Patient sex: F
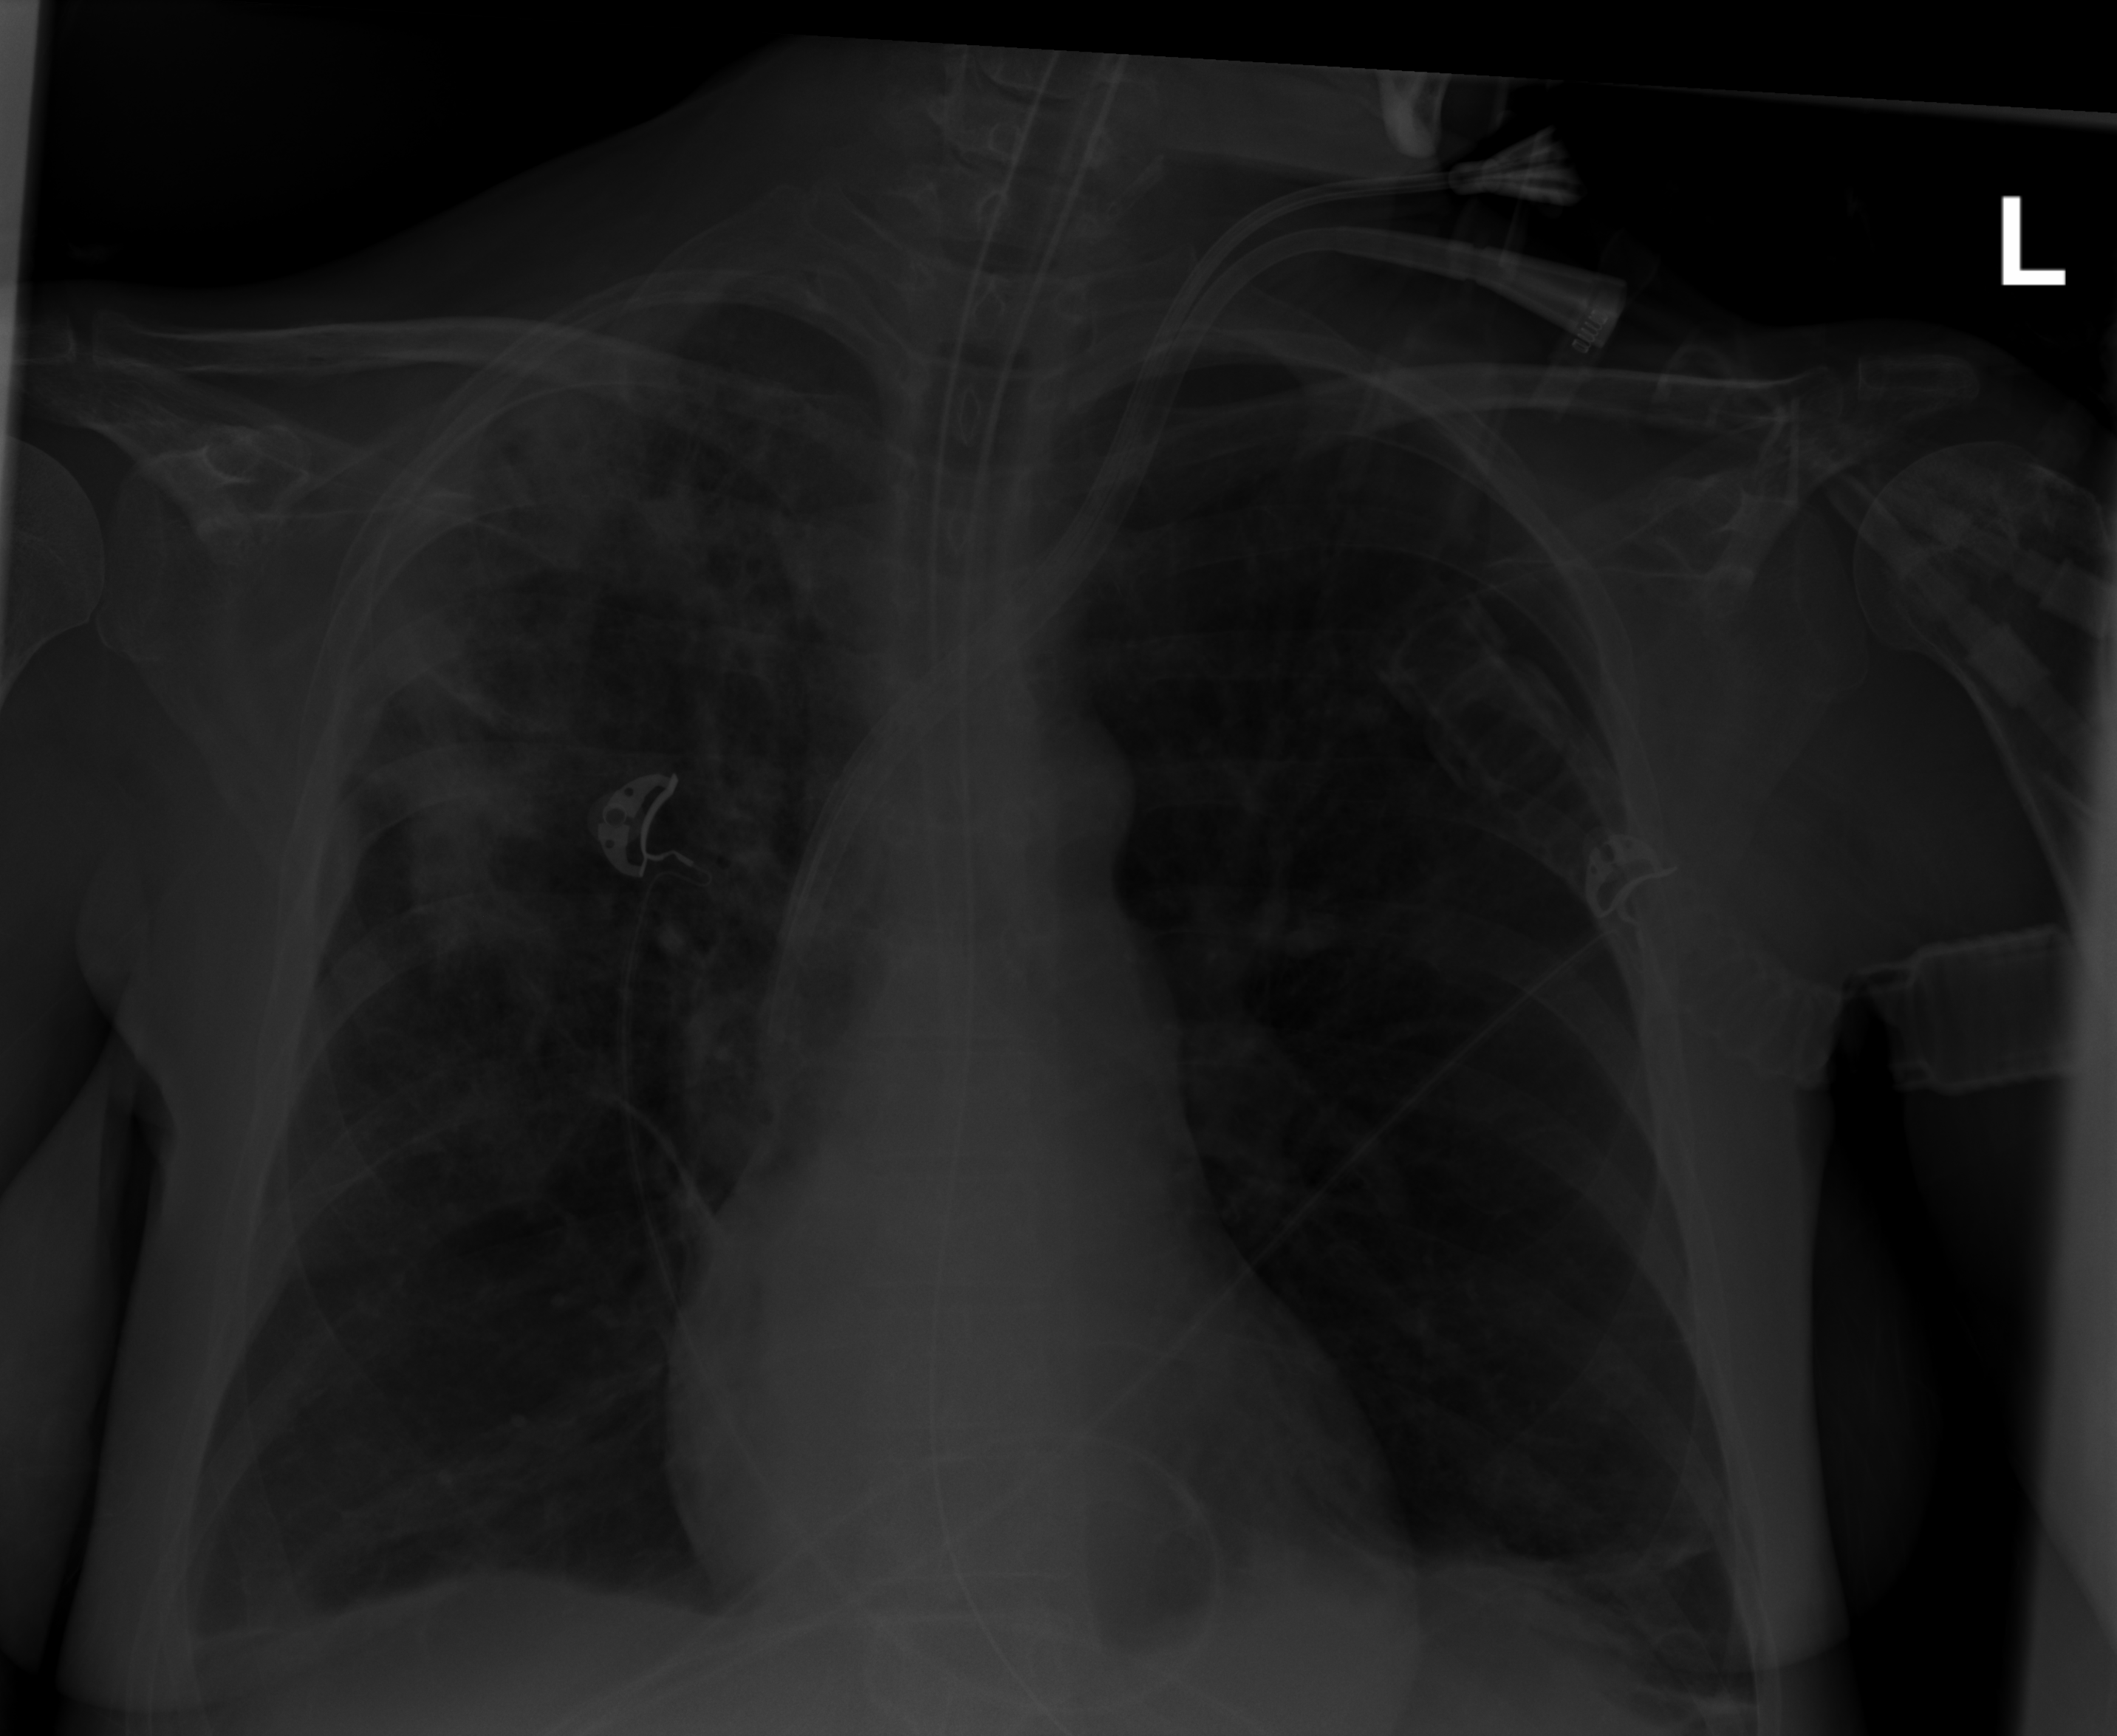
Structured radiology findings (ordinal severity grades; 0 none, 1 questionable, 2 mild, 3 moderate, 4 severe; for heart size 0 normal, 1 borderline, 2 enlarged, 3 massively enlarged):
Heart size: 0
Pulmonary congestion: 0
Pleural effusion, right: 0
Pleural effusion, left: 0
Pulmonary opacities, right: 3
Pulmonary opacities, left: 0
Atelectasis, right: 2
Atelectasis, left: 2